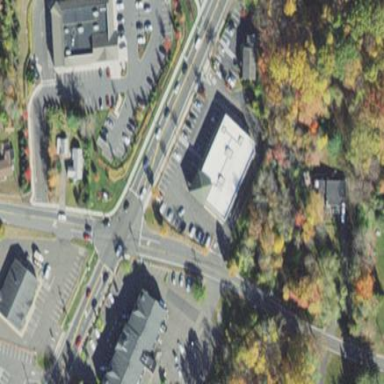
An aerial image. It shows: Retail area.